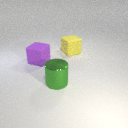
large green metal cylinder in front of large yellow rubber cube